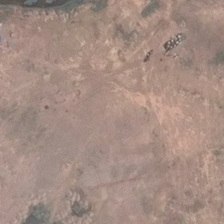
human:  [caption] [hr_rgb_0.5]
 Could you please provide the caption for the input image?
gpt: several roads are around a piece of bareland .

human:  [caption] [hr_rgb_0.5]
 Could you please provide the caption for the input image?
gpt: several roads are around a piece of bareland .

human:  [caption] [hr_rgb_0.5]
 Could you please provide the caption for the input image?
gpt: it is a large piece of bareland .

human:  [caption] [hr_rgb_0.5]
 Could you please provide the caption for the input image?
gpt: it is a large piece of bareland .

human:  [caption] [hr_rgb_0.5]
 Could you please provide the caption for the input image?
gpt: several roads are around a piece of bareland .